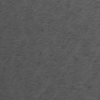
Label: not_dusty